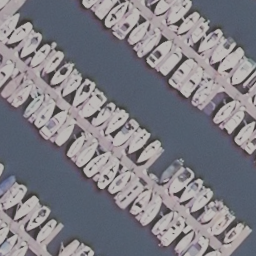
Label: harbor